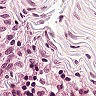
Metastatic tissue present: no